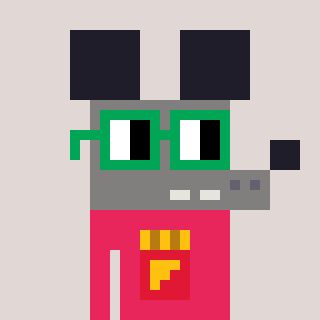
a pixel art character with square green glasses, a mouse-shaped head and a redpinkish-colored body on a warm background